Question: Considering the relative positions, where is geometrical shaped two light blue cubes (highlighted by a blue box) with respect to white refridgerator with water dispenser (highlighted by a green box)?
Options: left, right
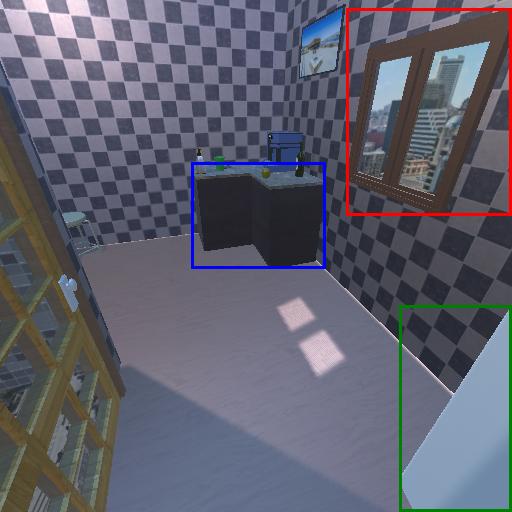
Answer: left